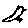
Label: bird